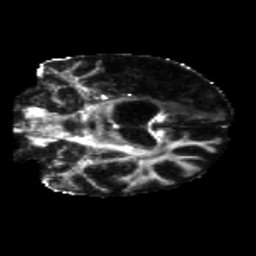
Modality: FA
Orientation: coronal
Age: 68
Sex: male
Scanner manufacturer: siemens
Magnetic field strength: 3 T
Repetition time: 5.25 s
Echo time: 0.08 s